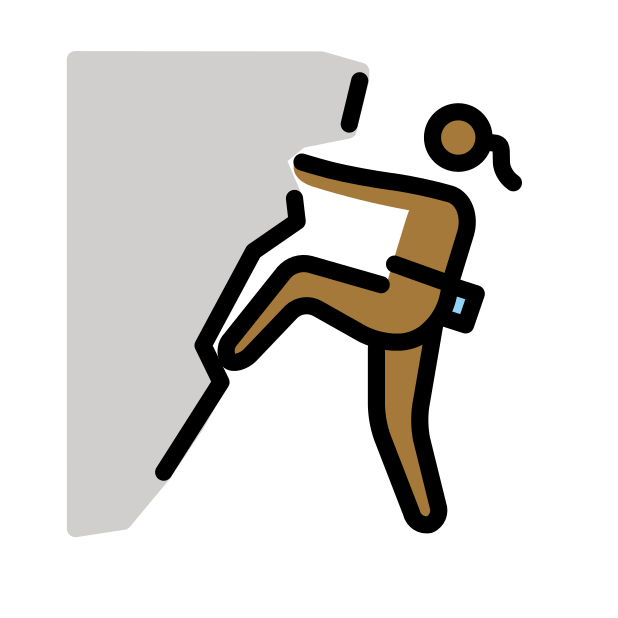
woman climbing: medium-dark skin tone